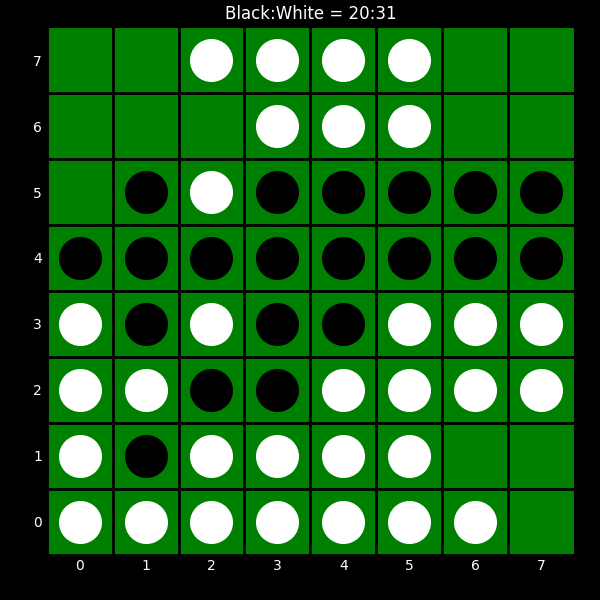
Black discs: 20
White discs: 31